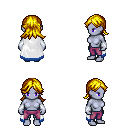
a pixel art fantasy rpg character, female body template, dark elf, purple skin, white trimmed cape, magenta pants, blonde loose hair, white cloth bracers, four views (front, back, left, right), 2x2 character sprite sheet, small pixel art, hard edges, no anti-aliasing